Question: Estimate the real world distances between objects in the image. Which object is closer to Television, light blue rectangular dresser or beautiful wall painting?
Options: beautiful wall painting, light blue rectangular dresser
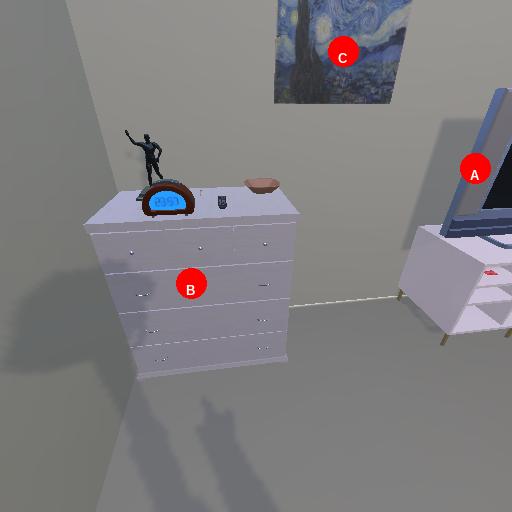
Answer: beautiful wall painting